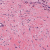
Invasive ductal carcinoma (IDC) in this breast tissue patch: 1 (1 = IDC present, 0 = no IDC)